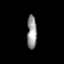
Tissue: skin
Cell type: Epithelial cells
Senescence score: 0.7157
Nuclear area (px): 320
Mean DAPI intensity: 148.534